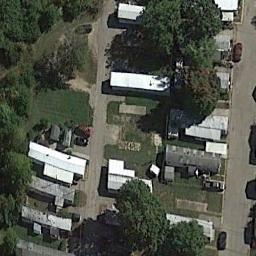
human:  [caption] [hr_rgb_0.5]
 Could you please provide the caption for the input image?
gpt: The mobile home park is on the grass next to some trees and road .

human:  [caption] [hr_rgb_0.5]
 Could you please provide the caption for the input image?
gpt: There are nine mobile homes here .

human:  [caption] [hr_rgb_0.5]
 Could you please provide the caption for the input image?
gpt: There are many trees in the mobile home park .

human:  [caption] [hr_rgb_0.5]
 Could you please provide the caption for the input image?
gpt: The mobile home park has some mobile homes of different sizes and some trees are among these mobile homes .

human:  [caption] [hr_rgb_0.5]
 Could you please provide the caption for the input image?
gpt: There are some white buildings and green trees in the mobile home park .